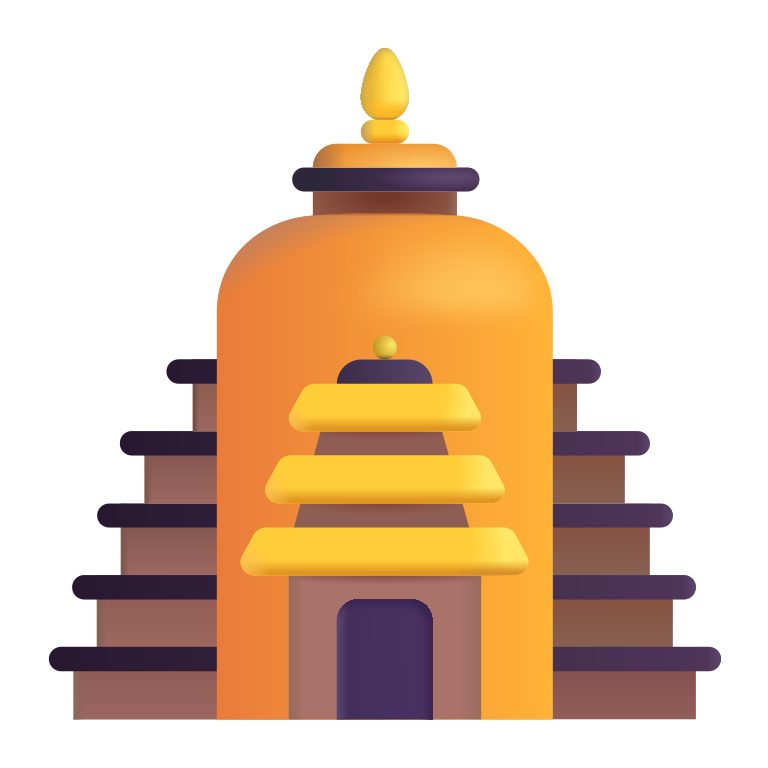
hindu temple color